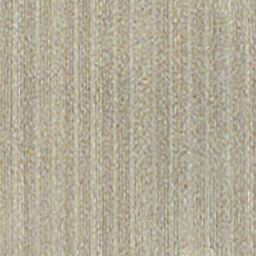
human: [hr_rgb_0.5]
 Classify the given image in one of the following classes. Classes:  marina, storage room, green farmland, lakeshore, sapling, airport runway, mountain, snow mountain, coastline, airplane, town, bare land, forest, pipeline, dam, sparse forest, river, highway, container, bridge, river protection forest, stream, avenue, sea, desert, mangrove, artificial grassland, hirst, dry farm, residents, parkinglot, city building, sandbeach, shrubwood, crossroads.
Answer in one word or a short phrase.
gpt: dry farm